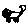
Label: cat